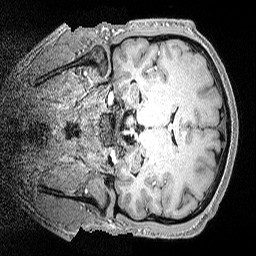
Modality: MP2RAGE
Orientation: coronal
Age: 36
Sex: male
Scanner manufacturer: siemens
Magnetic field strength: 3 T
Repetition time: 5 s
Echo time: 0.00298 s